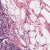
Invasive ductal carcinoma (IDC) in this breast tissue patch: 1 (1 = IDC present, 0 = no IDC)